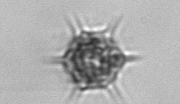
Label: Dictyocha